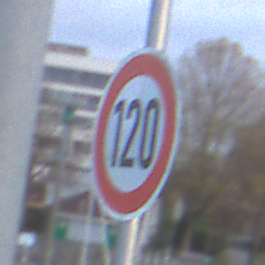
Verkehrszeichen: Geschwindigkeit120
Umgebung: Outdoor, Suburban
Tageszeit: SunriseSunset
Wetter: PartlyCloudy
Licht: Natural
Jahreszeit: NotSpecified
Kontrast: LowContrast